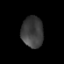
Tissue: prostate
Cell type: T cells
Senescence score: 0.2463
Nuclear area (px): 657
Mean DAPI intensity: 61.472